Question: I have been working on Survey program in C# (Silverlight) with Entity Framework
Data is kept in one table called question definition where I save all question definitions.
I question is different type based on - it is string a char '"T"' - for text, '"O"' for options etc.
Anyway, how would you structure your design in a way that its easy to get a . In my case I have a form where person can click add new question and then they fill out question name, text followed by 'type of the question' in tab view. So person can click on specific tab. I'm sort of lost now how to manage that. I can cast my base question to eg. 'LabelQuestion'. Also when person does management of the question they would need to click on question and then I need to write something that would automatically cast that question to specific . As far as I can tell from my limited knowledge of C# & Entity Framework I could do following.
- 'QuestionDefinition''QuestionDefinition'- 'Question''Question'

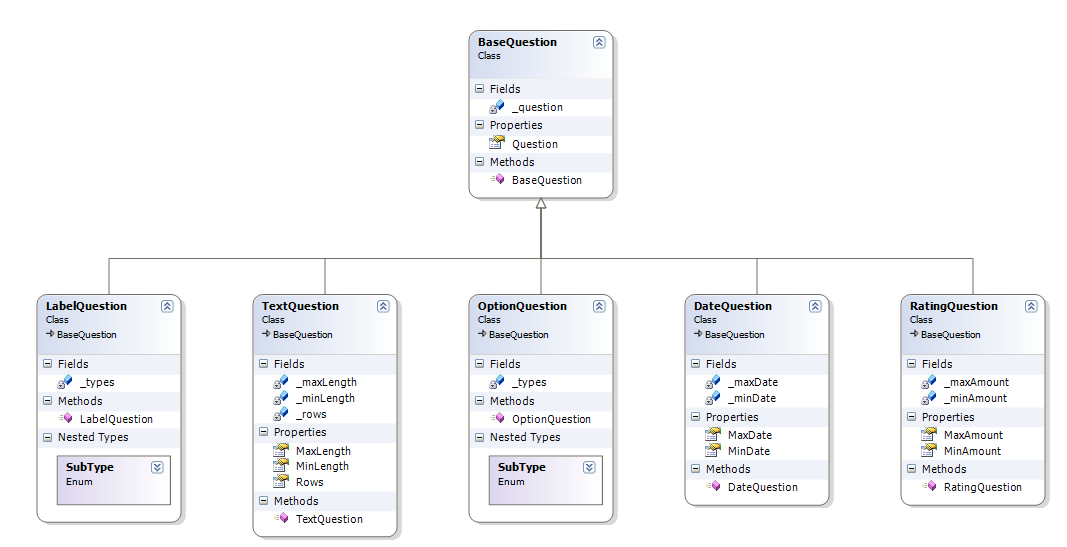
Answer: I would go with the second approach "Do what I have done and bind directly to Question property inside the class and use it as a wrapper. All properties that are contained in those type specific classes would be setters only and would write to Question property.". Also casting won't be an issue since you already have the information about the type of question.